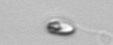
Label: flagellate